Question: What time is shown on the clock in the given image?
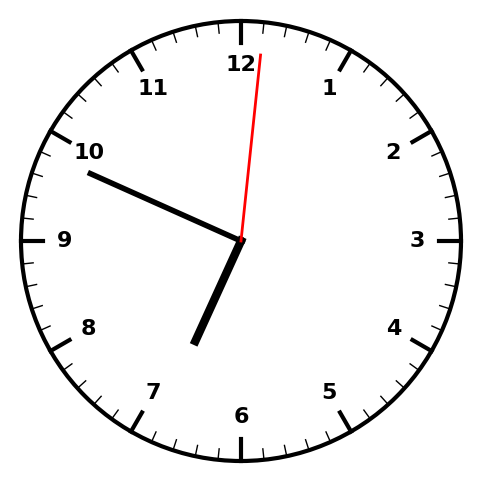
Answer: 06:49:01